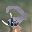
Label: 2